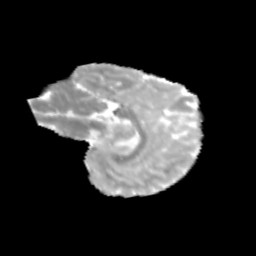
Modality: MD
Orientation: sagittal
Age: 9
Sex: male
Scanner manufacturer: siemens
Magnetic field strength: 3 T
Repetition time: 3.8 s
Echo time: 0.07 s